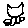
Label: cat